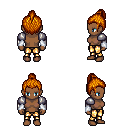
a pixel art fantasy rpg character, female body template, human, dark skin, steel arm armor, gold greaves, dark blonde short topknot hairstyle, white cloth bracers, four views (front, back, left, right), 2x2 character sprite sheet, small pixel art, hard edges, no anti-aliasing